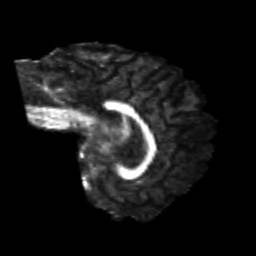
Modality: FA
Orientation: sagittal
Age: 24
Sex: male
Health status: healthy
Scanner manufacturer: philips
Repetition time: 7.386 s
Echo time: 0.08599 s